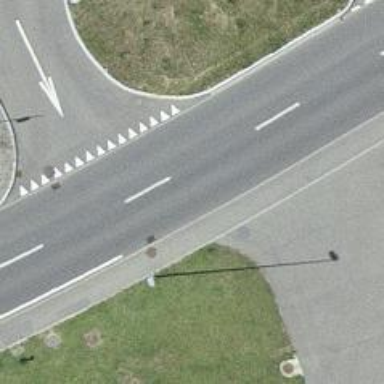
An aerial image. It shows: Tertiary road.